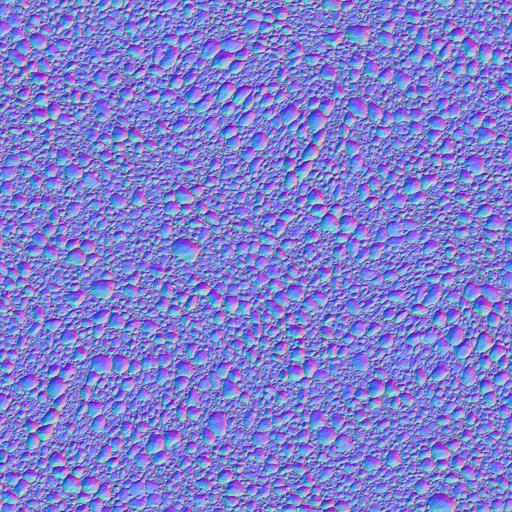
gravel ground pebbles river rocks